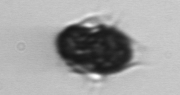
Label: Mesodinium